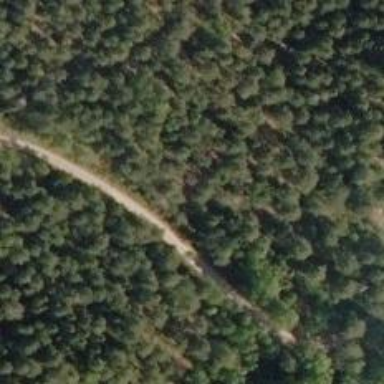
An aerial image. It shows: Path.